Question: This JavaScript code...
'''
var o = {};
console.dir(o);
o.foo = "bar";
console.dir(o);
'''
...results in the same interactive tree output shown twice:

This issue is discussed as a bug <URL>.
I understand the implementation reason that this is the case, but it makes debugging stateful objects hard (without using the interactive debugger). What strategy do you use for logging in such situations, where you need to see the differing states of the object in each log call? 'JSON.stringify()'? Is there a console method for serialization that can be used?
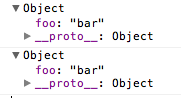
Answer: I would solve this by making a "deep copy" of what you are logging, and passing the copy to console.dir(). Something like this works pretty well:
'''
function deep_copy(ref)
{
var r;
var i;
if(isHash(ref))
{
r = {};
for(i in ref)
r[i] = deep_copy(ref[i]);
}
else if(isArray(ref))
{
r = [];
for(i = 0; i < ref.length; i++)
r[i] = deep_copy(ref[i]);
}
else
{
r = ref;
}
return r;
}
'''
If you don't want to bother with something like this, then using 'JSON.stringify' is a great workaround and won't be much slower if it's native in the browser.
'''
console.dir(JSON.parse(JSON.stringify(o));
'''